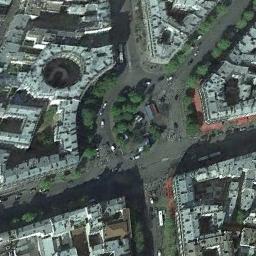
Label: roundabout